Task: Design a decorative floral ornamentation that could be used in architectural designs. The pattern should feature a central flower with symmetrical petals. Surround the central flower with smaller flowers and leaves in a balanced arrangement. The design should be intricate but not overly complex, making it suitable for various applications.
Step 1387:
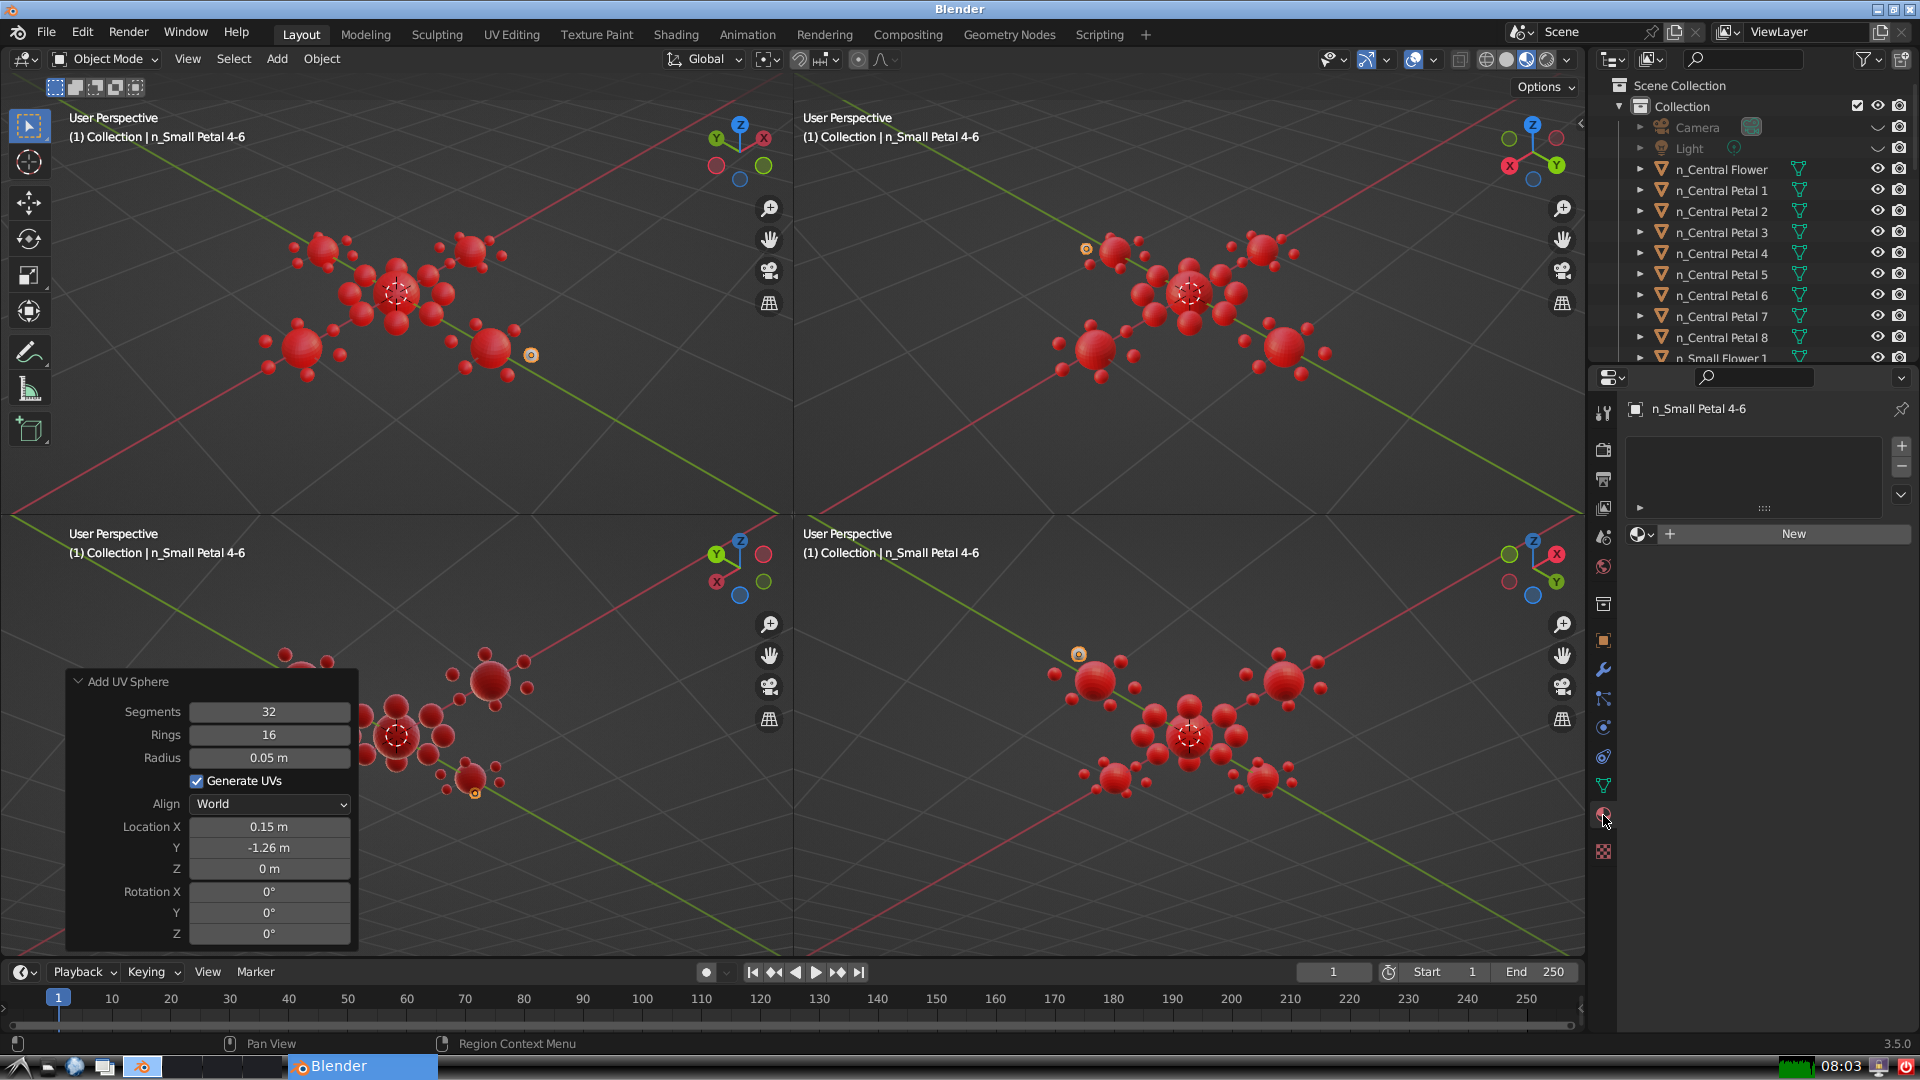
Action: {"mouse_move": [1636, 534]}